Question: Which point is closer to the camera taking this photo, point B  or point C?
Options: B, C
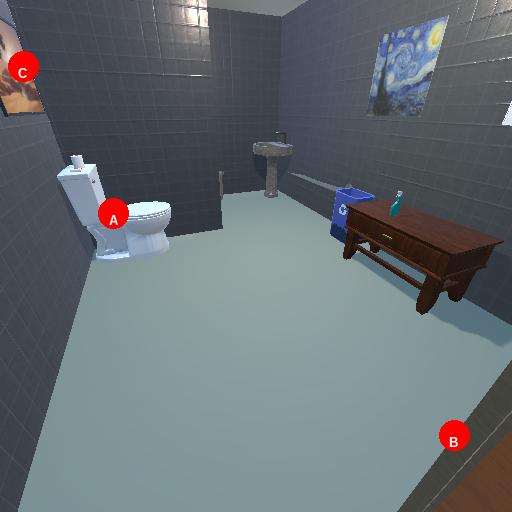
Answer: B